Question: Can someone tell me how to create following interface in android ?
When one row is full the next textBoxes must be in next line. But the problem I'm facing is that the length of text is dynamic, So can't calculate the width.

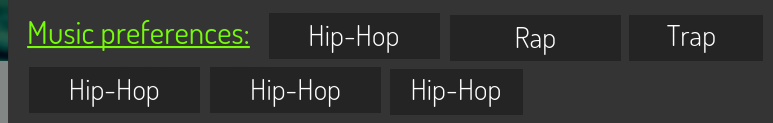
Answer: Just use the FlowLayout <URL>
It's a Linear layout, that wrap its content to the next line if there is no space in the current line.